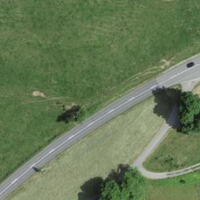
EUNIS habitat code: 52
Species observed at this site:
Centaurea scabiosa